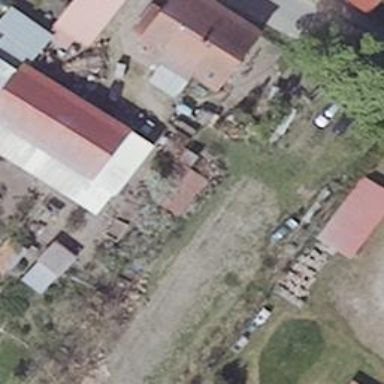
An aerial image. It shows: Farm auxiliary building with gabled roof.